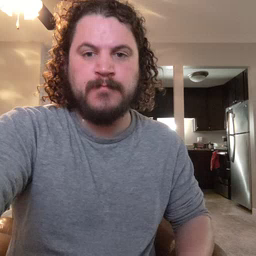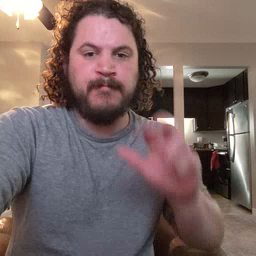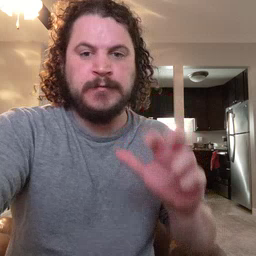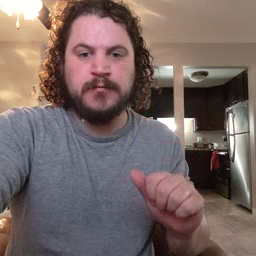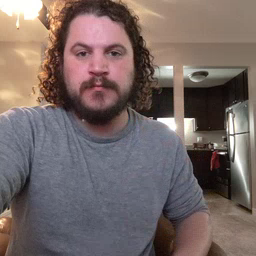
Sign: pizza